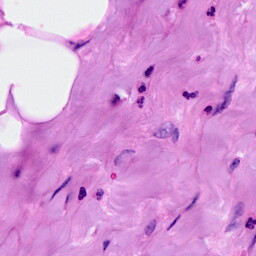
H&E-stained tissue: Breast